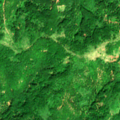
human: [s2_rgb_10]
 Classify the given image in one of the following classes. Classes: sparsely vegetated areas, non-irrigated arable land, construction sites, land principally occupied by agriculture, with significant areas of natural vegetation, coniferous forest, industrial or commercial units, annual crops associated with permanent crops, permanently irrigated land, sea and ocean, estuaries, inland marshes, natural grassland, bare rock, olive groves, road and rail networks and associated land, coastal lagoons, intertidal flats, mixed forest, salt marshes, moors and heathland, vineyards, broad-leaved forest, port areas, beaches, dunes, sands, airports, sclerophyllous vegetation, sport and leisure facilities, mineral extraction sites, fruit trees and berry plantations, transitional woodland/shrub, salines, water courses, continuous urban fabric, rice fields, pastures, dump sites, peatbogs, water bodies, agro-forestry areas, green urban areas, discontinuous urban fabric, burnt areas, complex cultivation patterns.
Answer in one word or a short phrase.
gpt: broad-leaved forest, transitional woodland/shrub